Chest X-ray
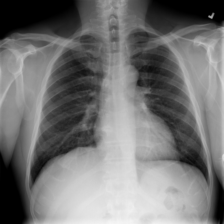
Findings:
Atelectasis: negative
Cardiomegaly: negative
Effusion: negative
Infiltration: negative
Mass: negative
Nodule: negative
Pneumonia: negative
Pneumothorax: negative
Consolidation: negative
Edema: negative
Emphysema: negative
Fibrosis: negative
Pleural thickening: negative
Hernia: negative